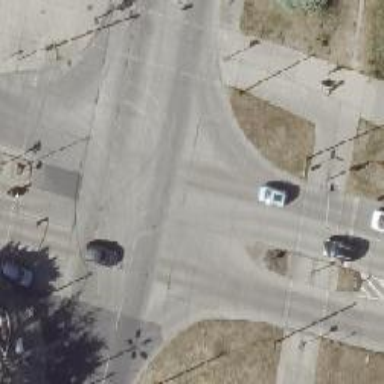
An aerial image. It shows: Secondary road with asphalt surface. There are separate sidewalks on both sides and dedicated cycling lanes on both sides.